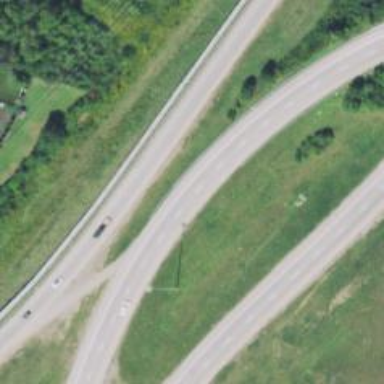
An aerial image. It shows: Motorway link with embankment beside it.